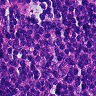
Metastatic tissue present: no